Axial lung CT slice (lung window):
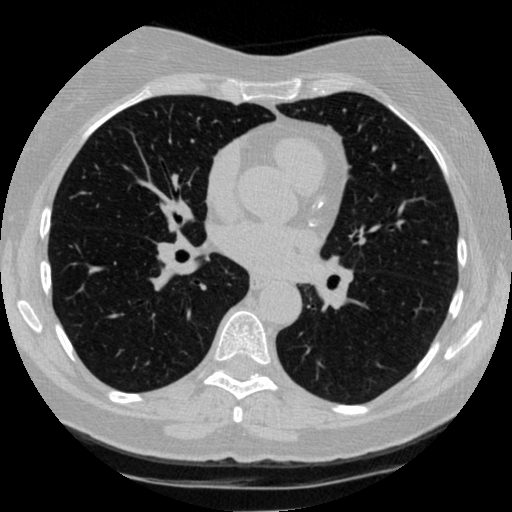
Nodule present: no